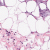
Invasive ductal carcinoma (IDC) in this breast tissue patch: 0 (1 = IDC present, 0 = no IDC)